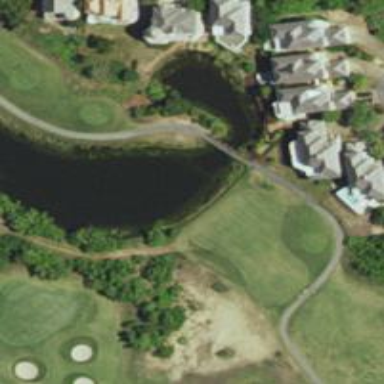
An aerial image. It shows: Path bridge on golf course.